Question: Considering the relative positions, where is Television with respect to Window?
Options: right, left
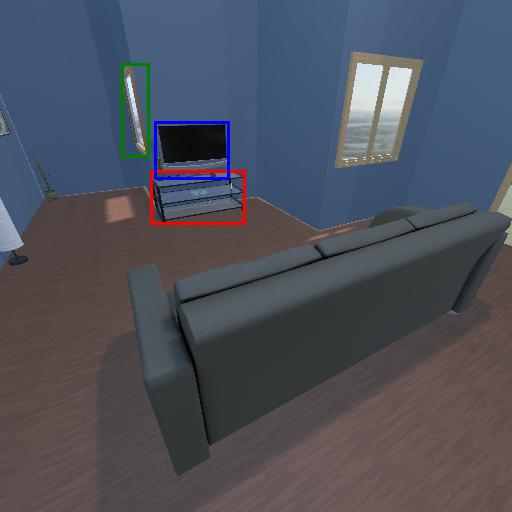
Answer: right